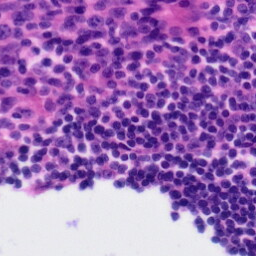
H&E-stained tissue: Tonsil